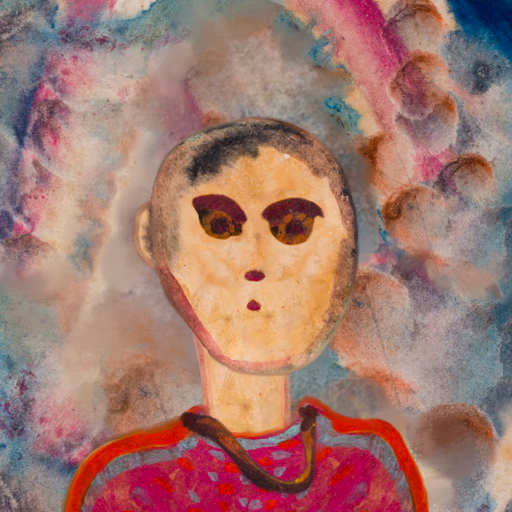
Background: Rupkatha, Head And Neck Front: Childish, Face Front: Doll, Bust: Sisters, Hair Front: Blank, Head Accessory: Blank, Second Necklace: Comrade, Necklace: Blank, Baby: Blank